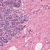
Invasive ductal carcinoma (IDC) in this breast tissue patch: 0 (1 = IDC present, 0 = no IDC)